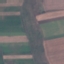
Land use / land cover: AnnualCrop